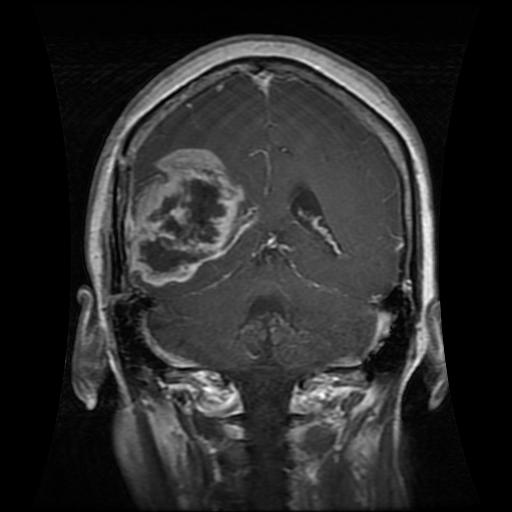
Label: glioma